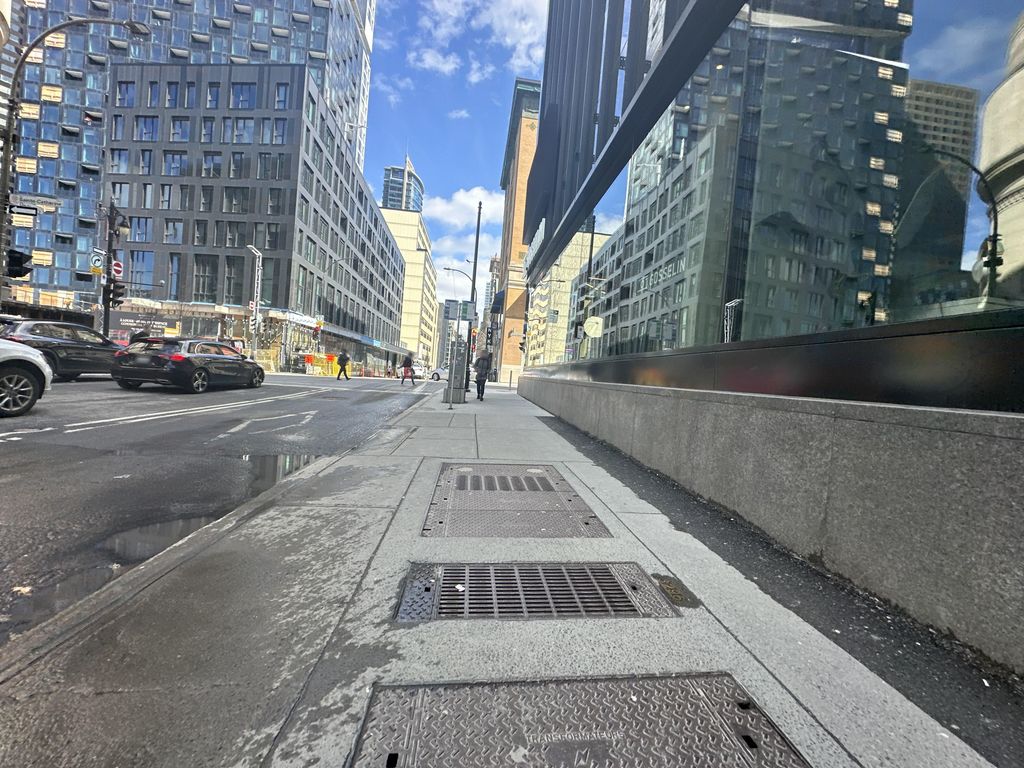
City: montreal